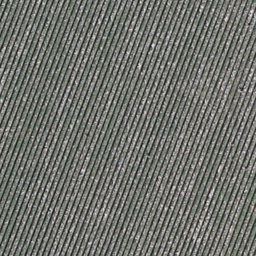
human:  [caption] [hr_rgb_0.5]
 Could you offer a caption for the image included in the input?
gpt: It is a piece of farmland .

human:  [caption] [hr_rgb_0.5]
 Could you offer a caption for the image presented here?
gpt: There is a piece of cropland .

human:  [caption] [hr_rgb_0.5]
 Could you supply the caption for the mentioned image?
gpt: There is a piece of farmland .

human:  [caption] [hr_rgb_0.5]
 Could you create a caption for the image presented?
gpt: It is a piece of cropland .

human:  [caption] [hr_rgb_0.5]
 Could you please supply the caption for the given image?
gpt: Here is a piece of farmland .